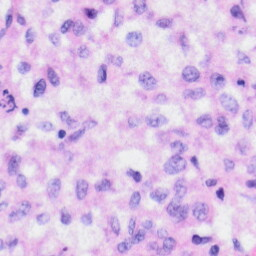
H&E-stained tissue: Liver